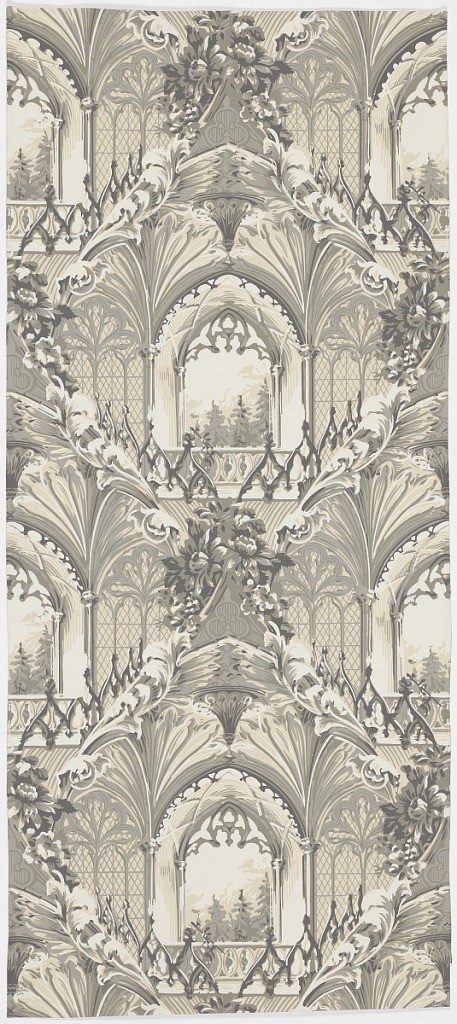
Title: Sidewall
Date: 1840–50
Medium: Block-printed in distemper colors, polished ground
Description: Full width of paper with a single drop-repeating motif of three bays of a late Gothic building with vaulting and portions of cresting. Landscape scene with foliage and flowers seen through window. Printed in grisaille on a white satin ground.